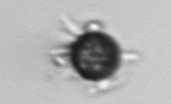
Label: Ciliophora